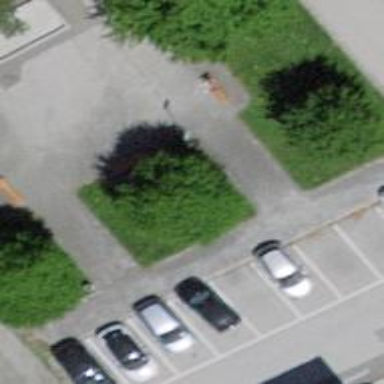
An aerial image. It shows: Parking lane for vehicles.